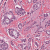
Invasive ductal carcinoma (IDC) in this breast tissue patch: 1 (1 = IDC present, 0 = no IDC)